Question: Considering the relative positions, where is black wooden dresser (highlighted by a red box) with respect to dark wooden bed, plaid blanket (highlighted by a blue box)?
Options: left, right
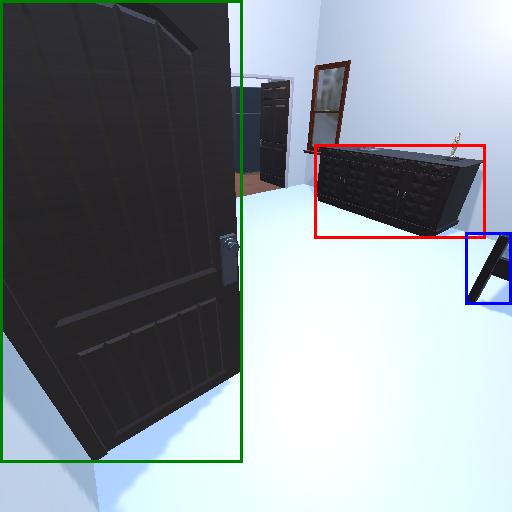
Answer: left